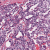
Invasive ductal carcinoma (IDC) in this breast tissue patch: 1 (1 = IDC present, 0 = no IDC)